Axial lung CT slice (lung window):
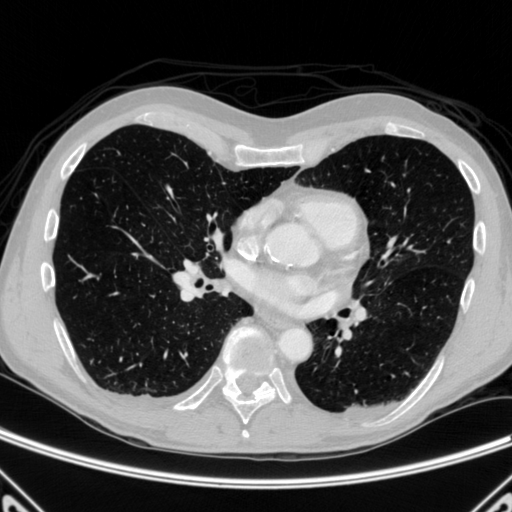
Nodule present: no